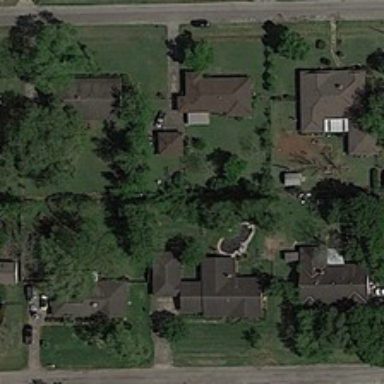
The six house is neat .